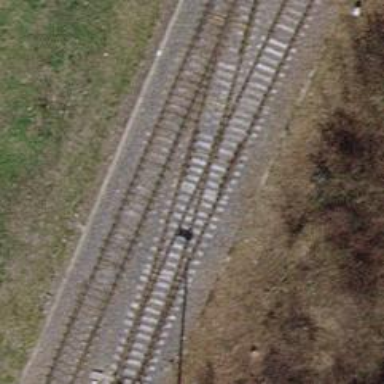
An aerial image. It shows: Single railway spur track.